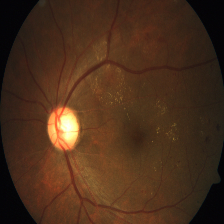
Diabetic retinopathy grade: Severe